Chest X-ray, PA view. Patient: 60 years old, sex F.
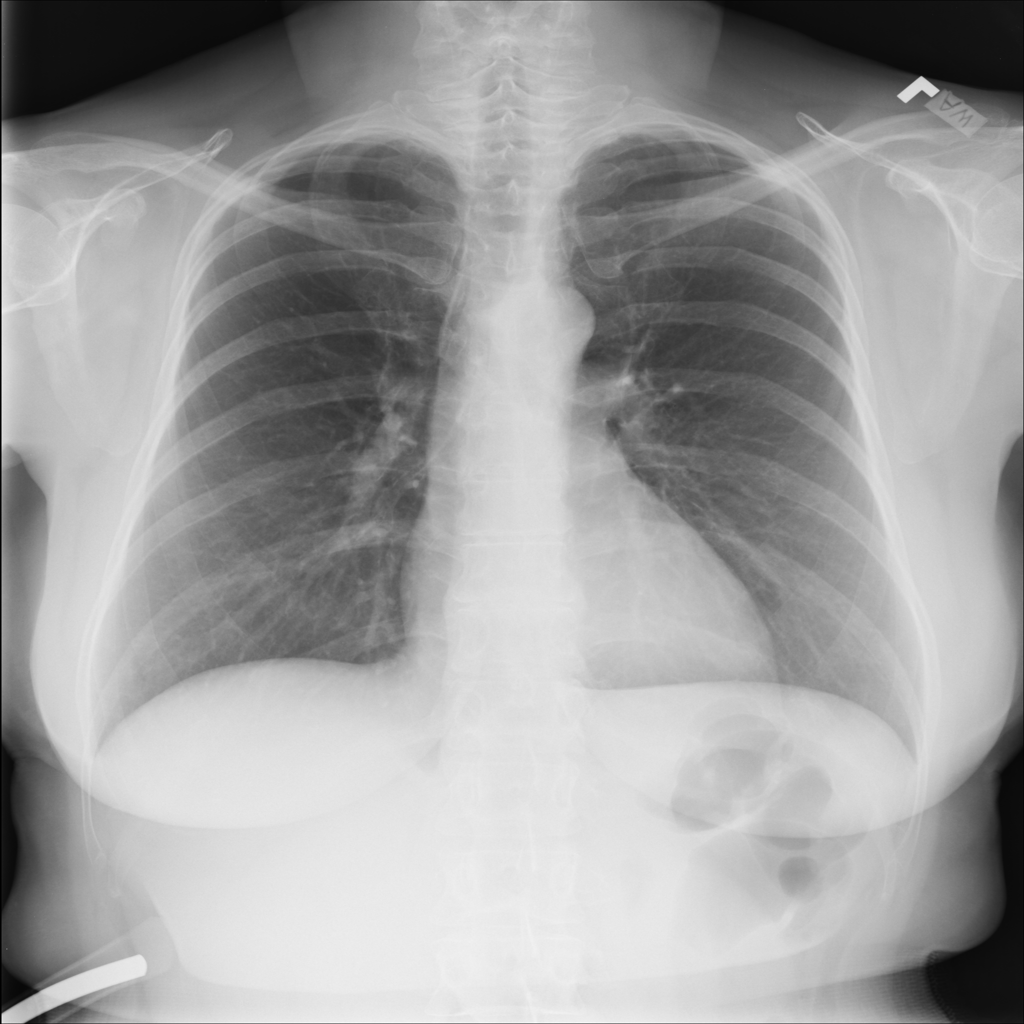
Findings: Pleural_Thickening